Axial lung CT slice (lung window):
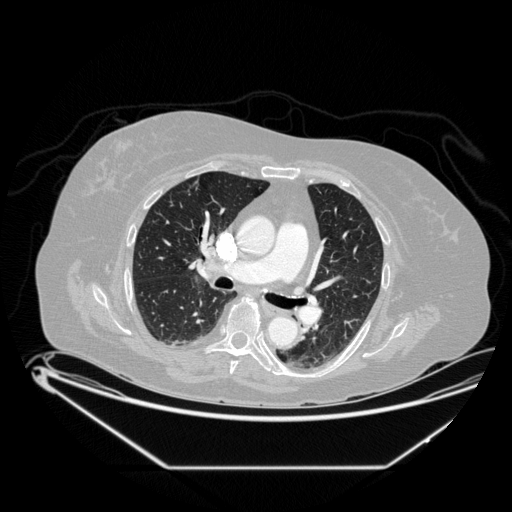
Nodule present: no